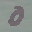
Label: 0